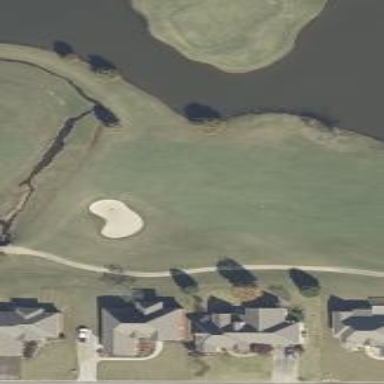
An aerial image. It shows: Grassy area designated as golf fairway.